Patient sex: M
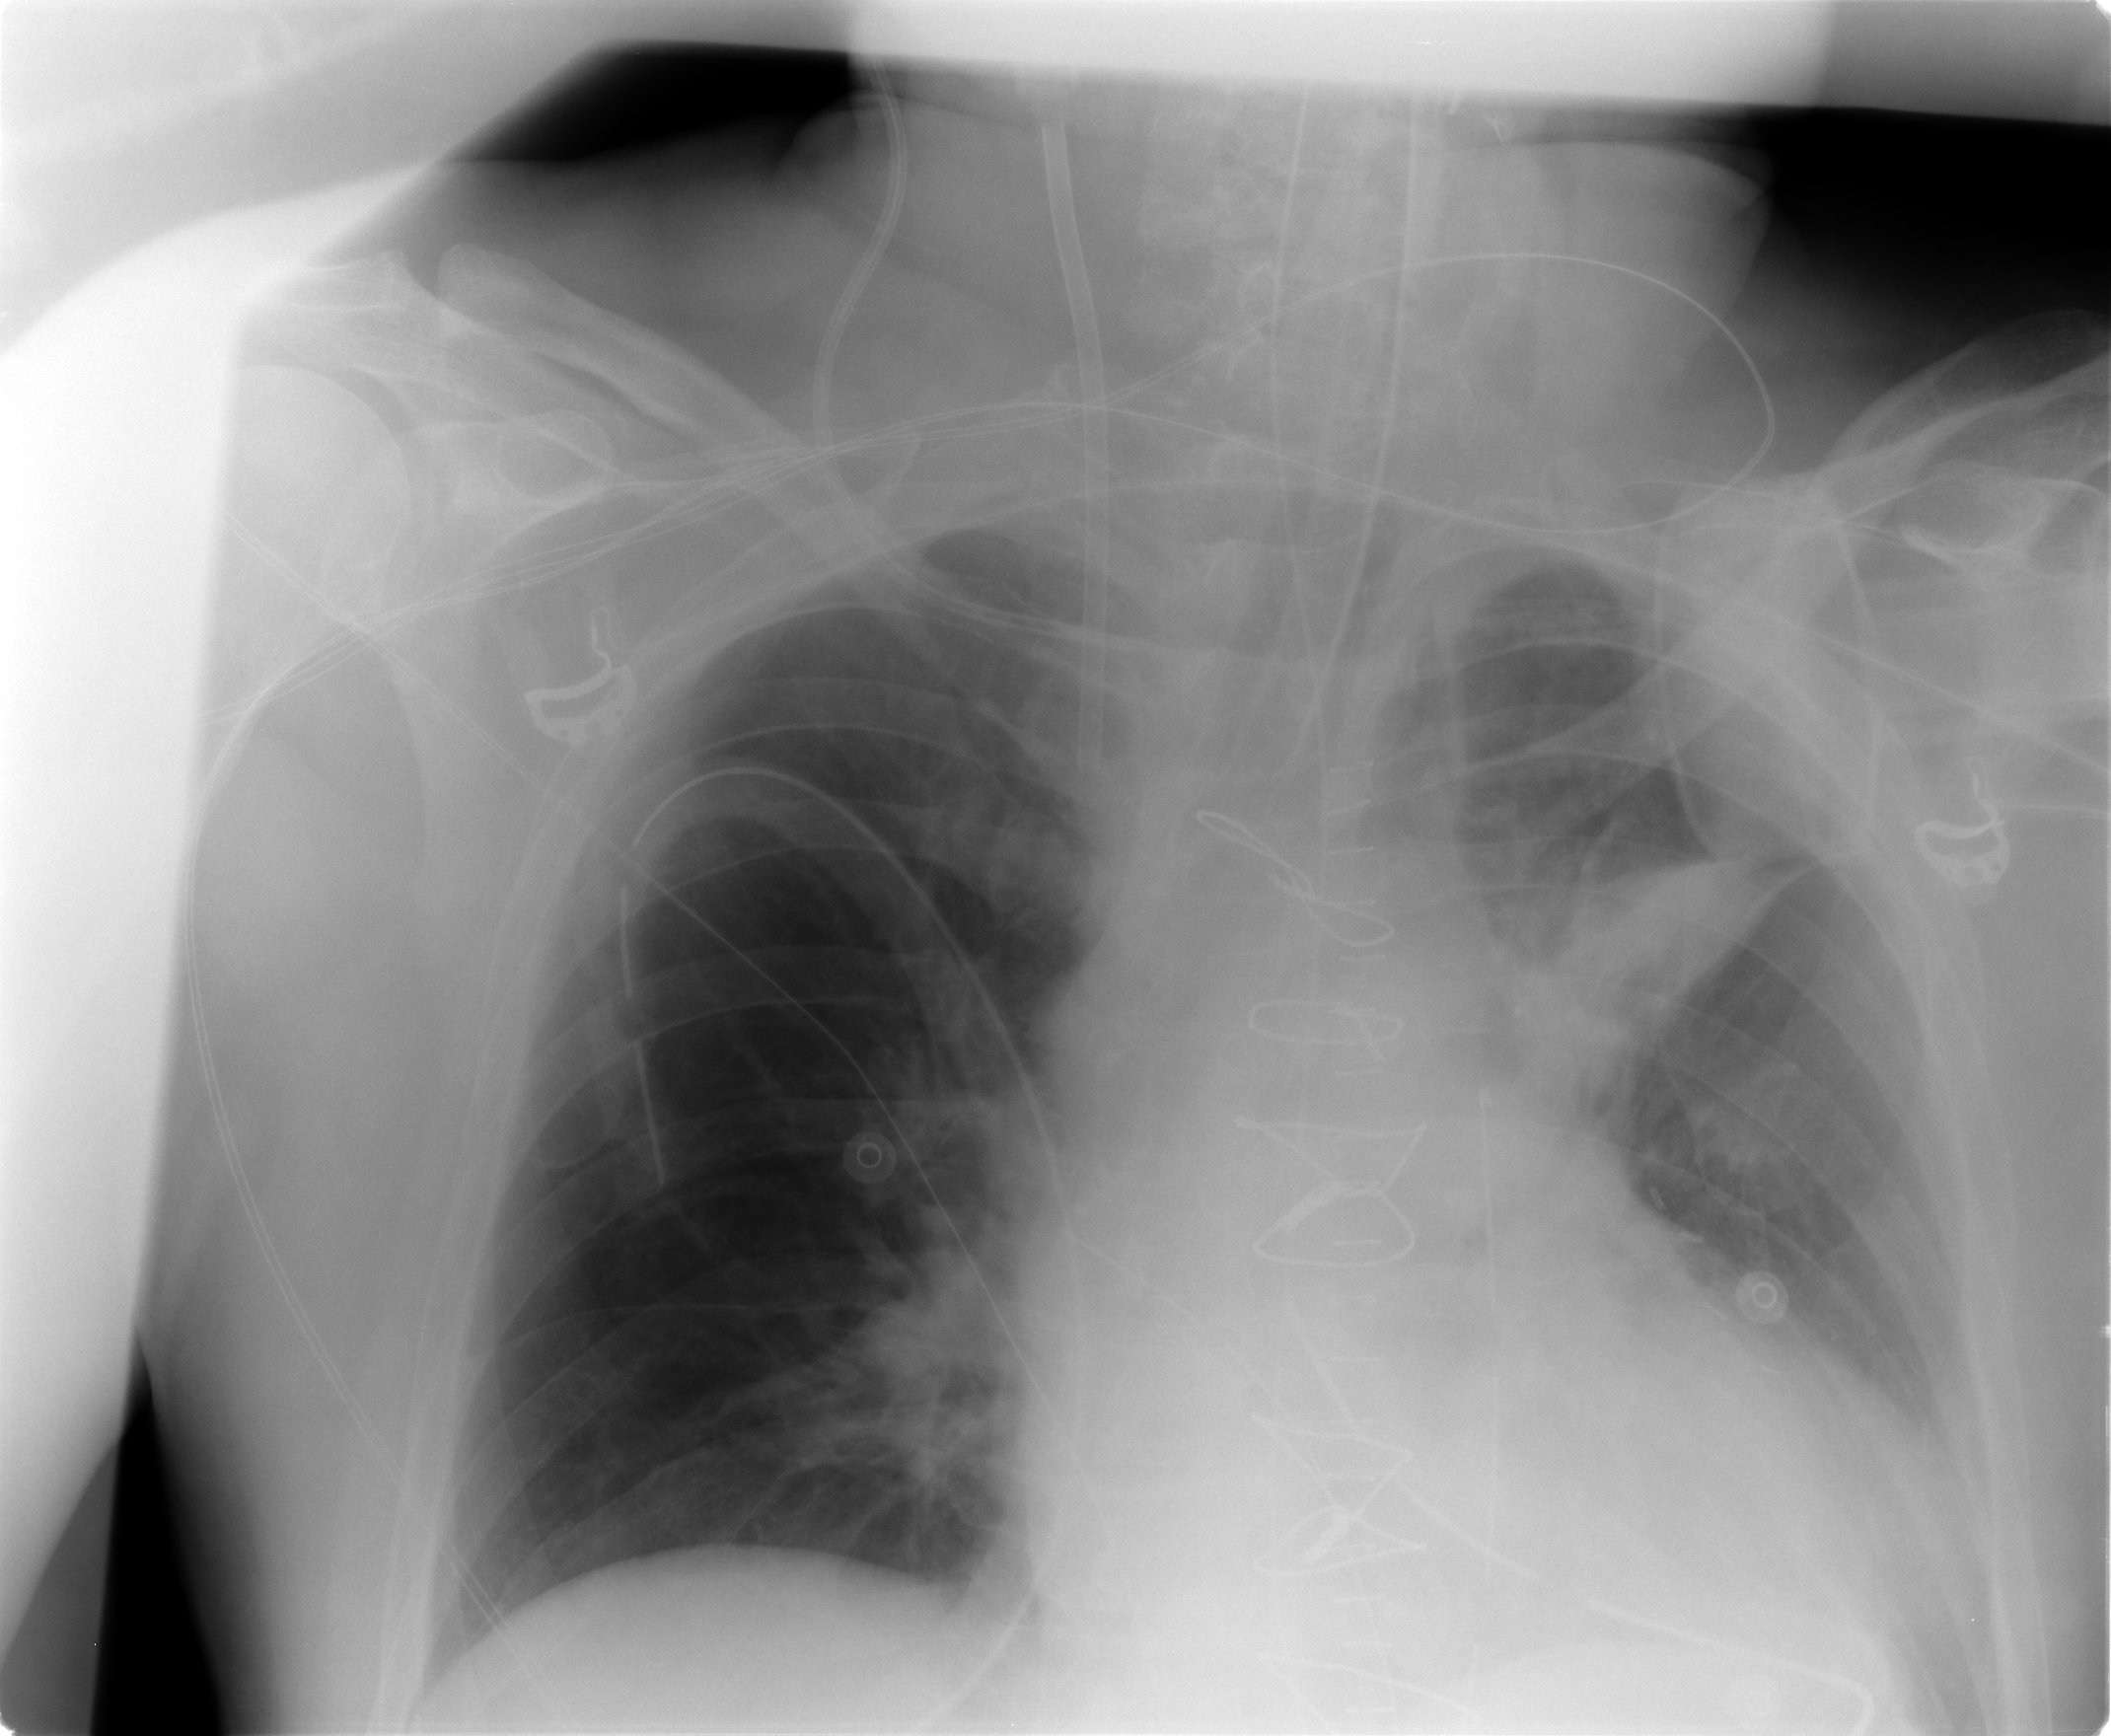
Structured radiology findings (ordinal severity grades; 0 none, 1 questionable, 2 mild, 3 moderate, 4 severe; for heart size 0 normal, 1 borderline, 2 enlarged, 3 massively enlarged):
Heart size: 2
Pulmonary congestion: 3
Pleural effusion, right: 0
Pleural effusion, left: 3
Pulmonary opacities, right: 0
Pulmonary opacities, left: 0
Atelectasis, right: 0
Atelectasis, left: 3